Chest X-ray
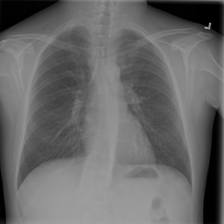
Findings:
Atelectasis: negative
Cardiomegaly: negative
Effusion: negative
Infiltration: negative
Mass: negative
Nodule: negative
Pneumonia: negative
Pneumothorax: negative
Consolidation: negative
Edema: negative
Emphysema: negative
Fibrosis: negative
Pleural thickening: negative
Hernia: negative